Interaction volume radius: 5 \u00c5
Interaction volume height: 20 \u00c5
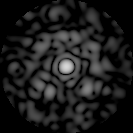
Disorder parameter: 0.8317